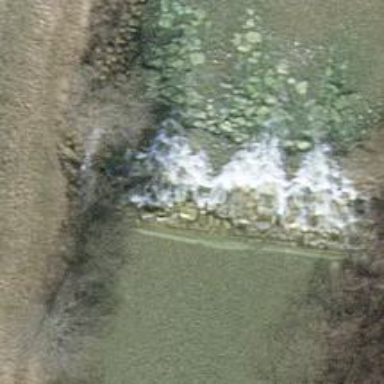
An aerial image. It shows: Weir along the waterway.